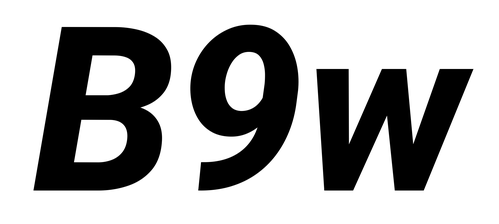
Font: Roboto-Italic_ExtraBold_Italic